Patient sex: M
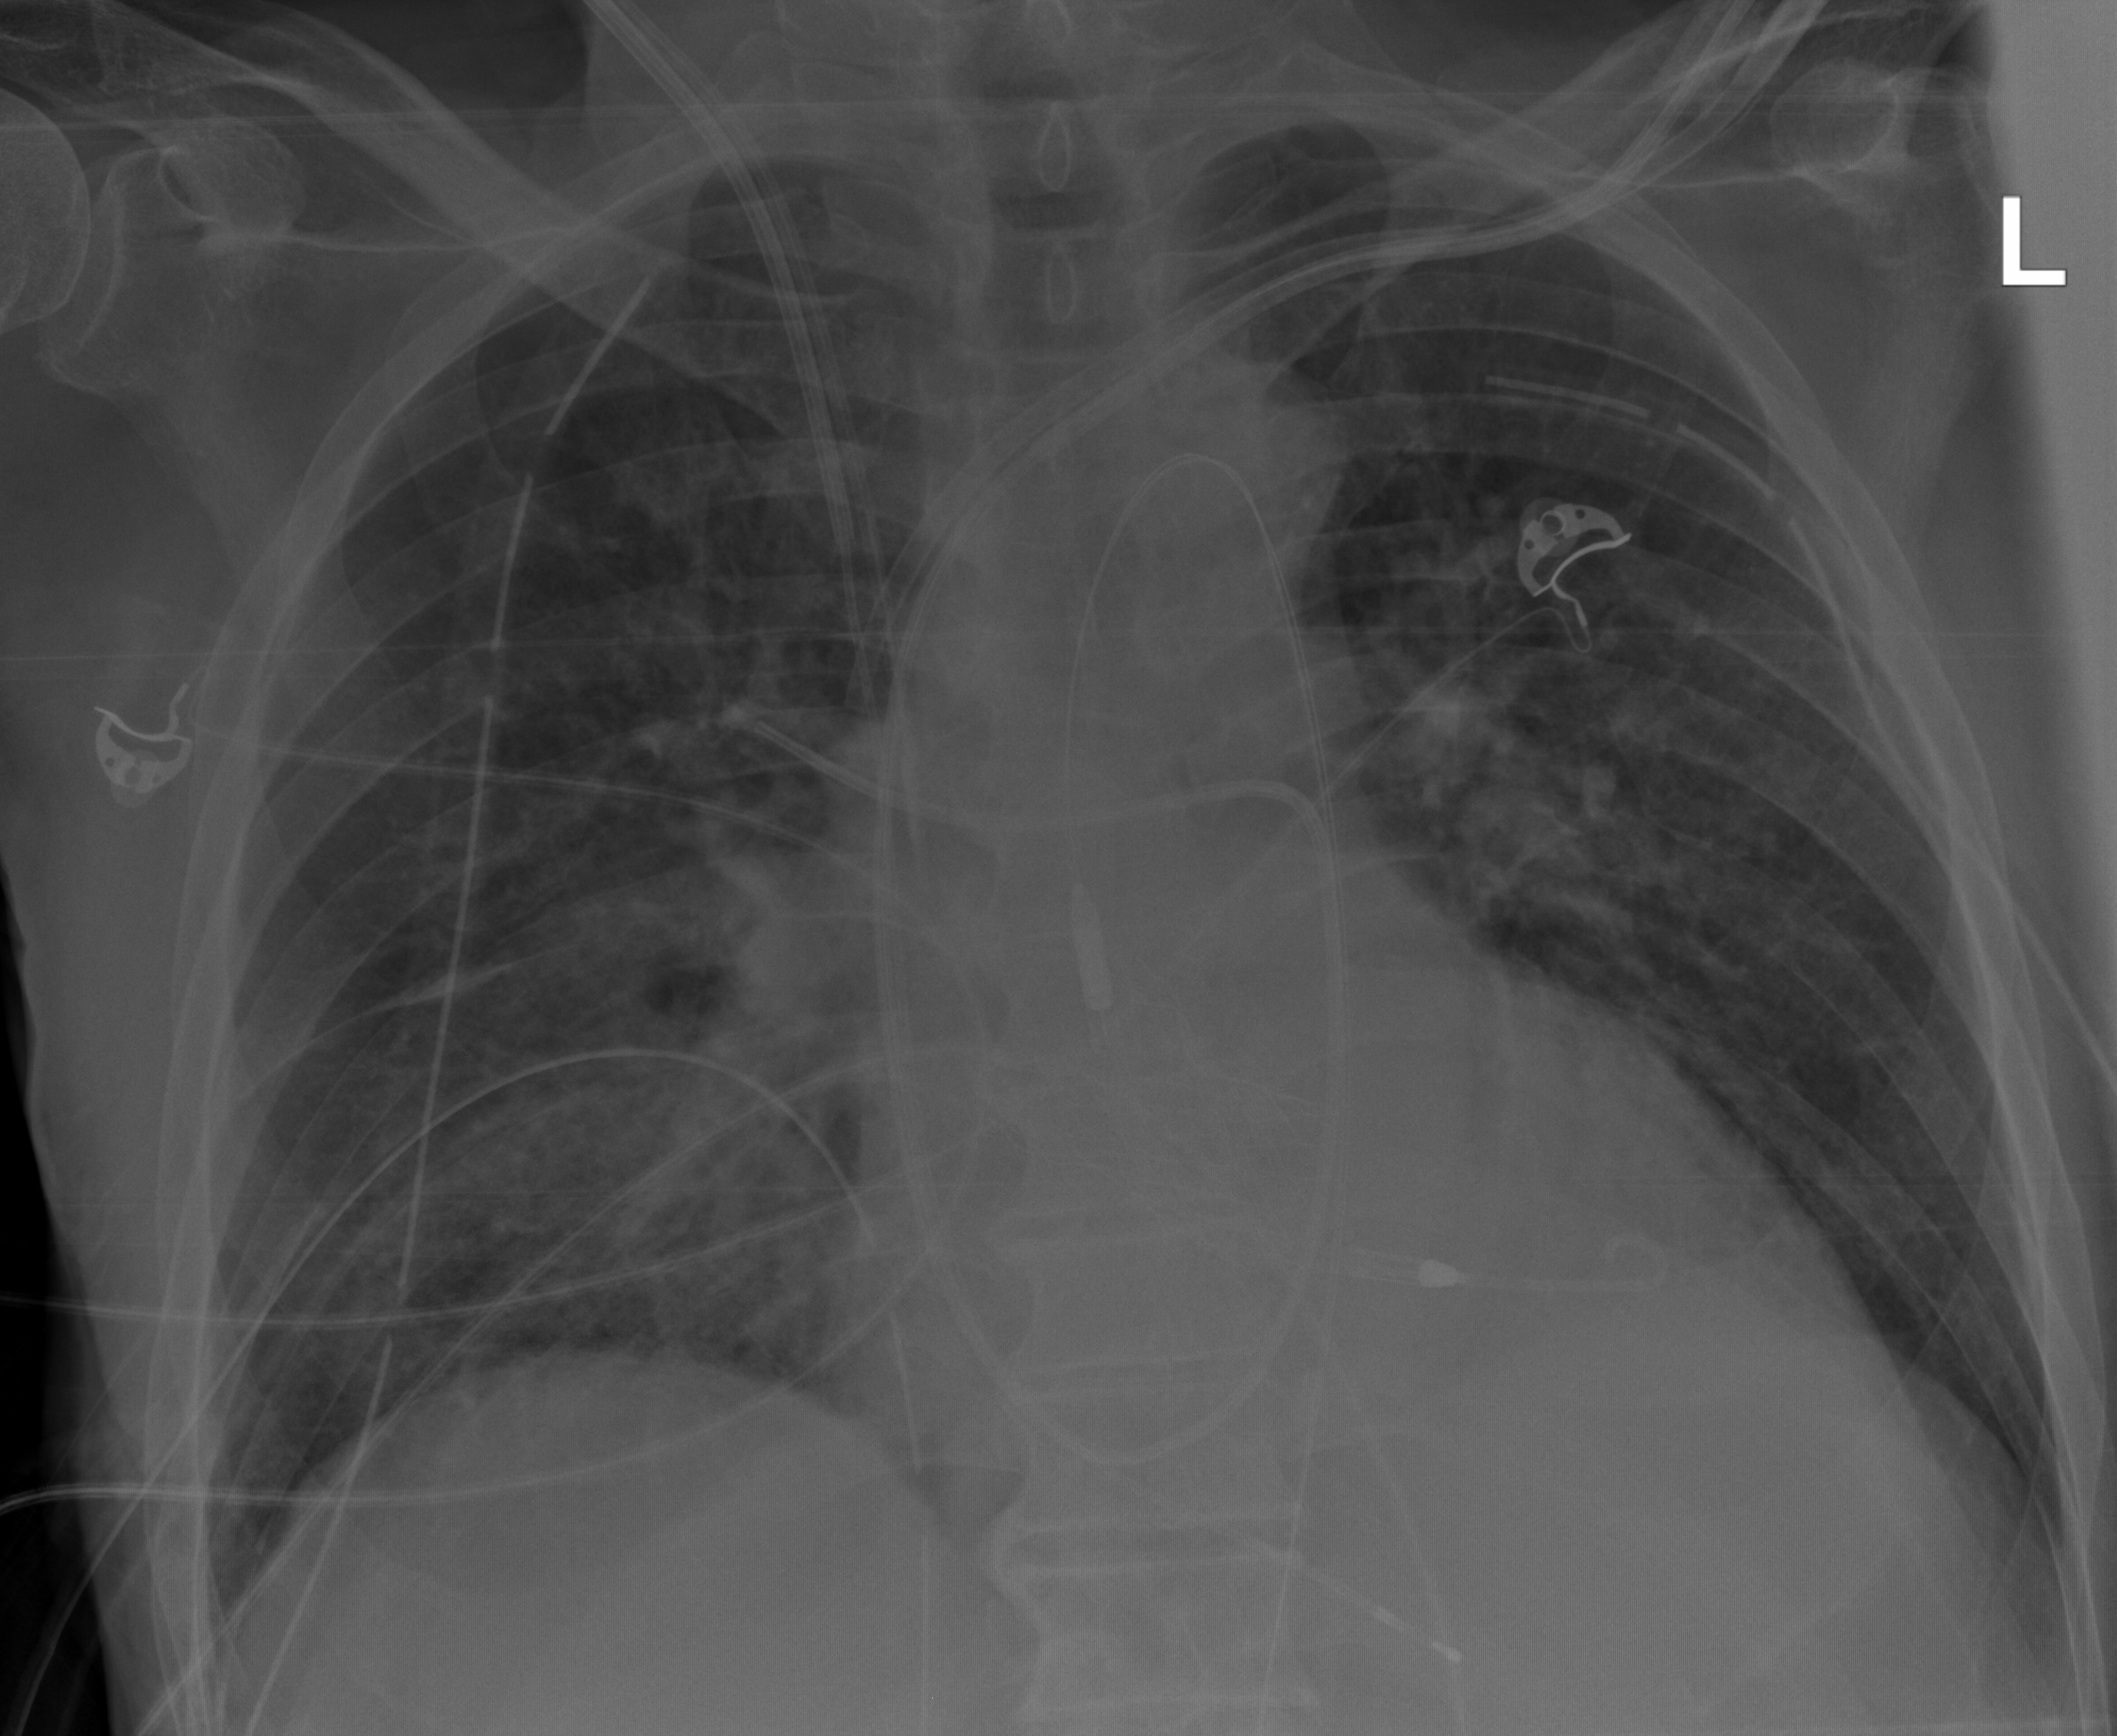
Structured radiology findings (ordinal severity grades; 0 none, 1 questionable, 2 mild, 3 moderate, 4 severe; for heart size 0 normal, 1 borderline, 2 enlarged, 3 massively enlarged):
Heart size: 1
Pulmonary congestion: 0
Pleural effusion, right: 1
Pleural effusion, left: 1
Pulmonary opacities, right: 3
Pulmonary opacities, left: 2
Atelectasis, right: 3
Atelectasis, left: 2